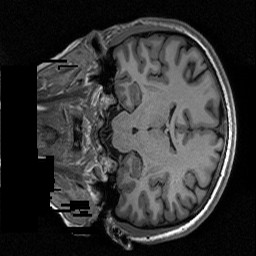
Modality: T1w
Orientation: coronal